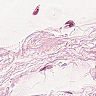
Metastatic tissue present: no